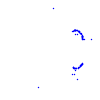
Particle: pion